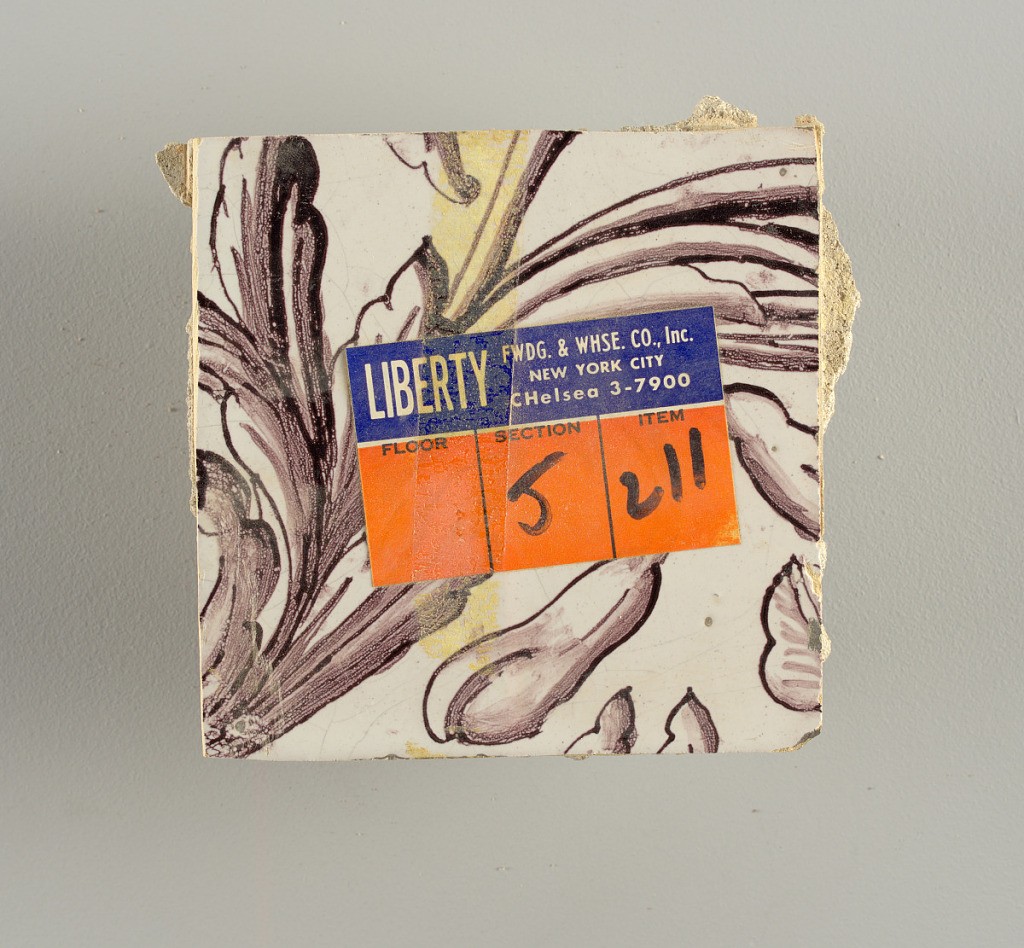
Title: Wall facing
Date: ca. 1725
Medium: tin-glazed earthenware, underglaze
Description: Two vertical rectangles, twenty-three tiles high.  A) Nine tiles wide at top; seven tiles wide at bottom.  B) Ten and one-half tiles wide.

Arabesque design of foliage.  A) with centered figure of Justice under a canopy.  B) with centered urn.